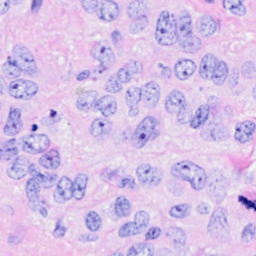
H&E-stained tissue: Breast